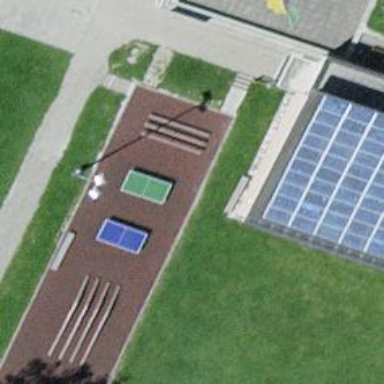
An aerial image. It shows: Pitch for leisure activities.